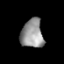
Tissue: prostate
Cell type: Fibroblasts
Senescence score: 0.6889
Nuclear area (px): 628
Mean DAPI intensity: 149.277